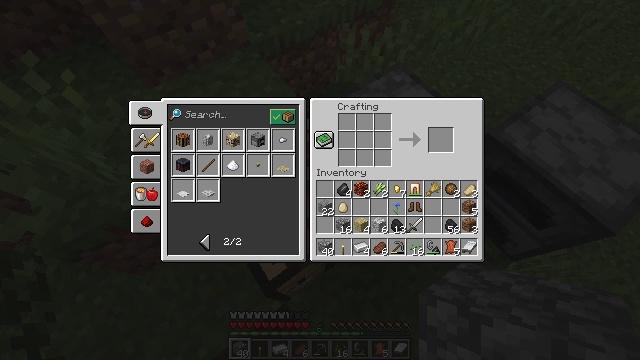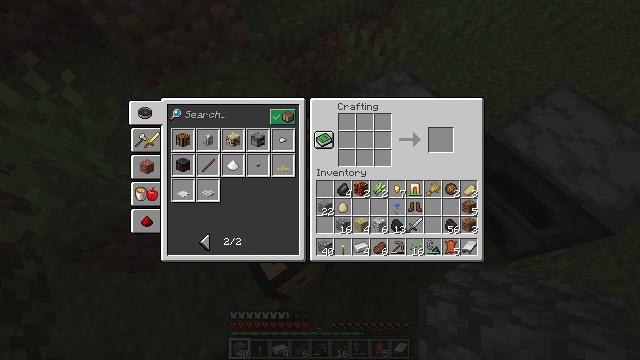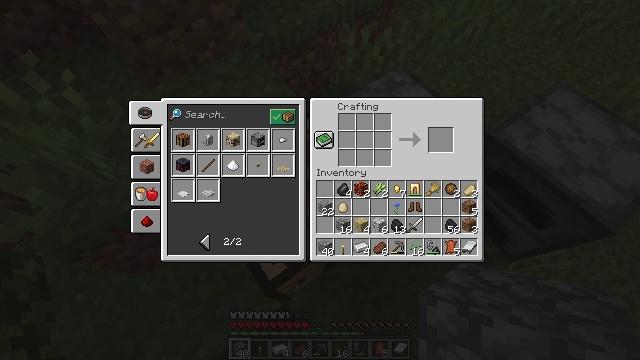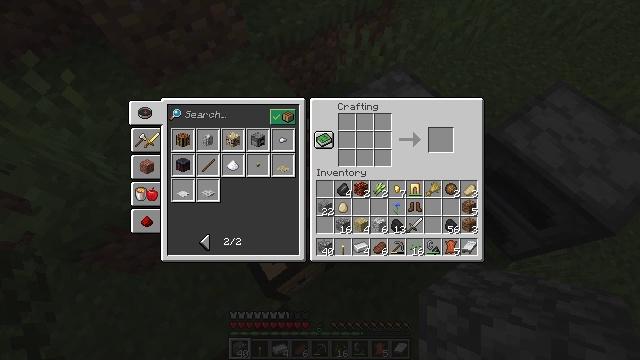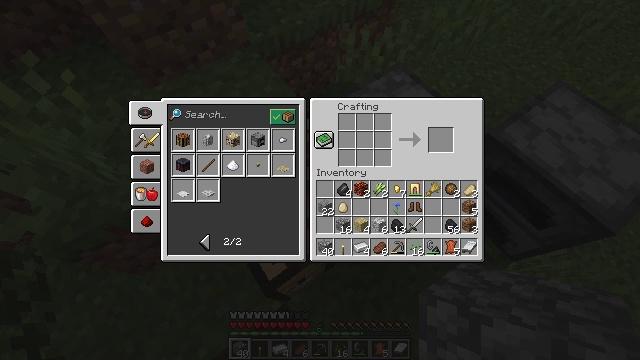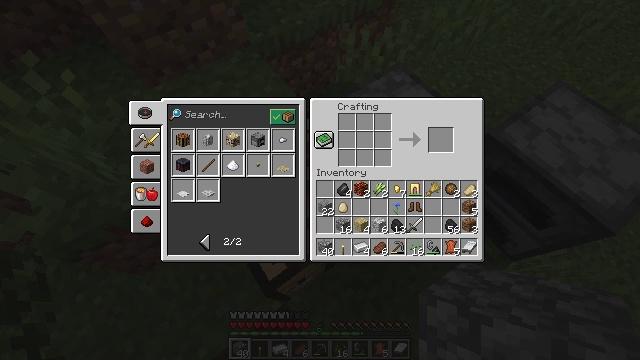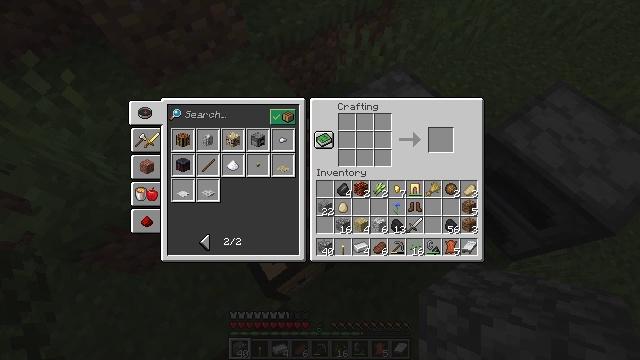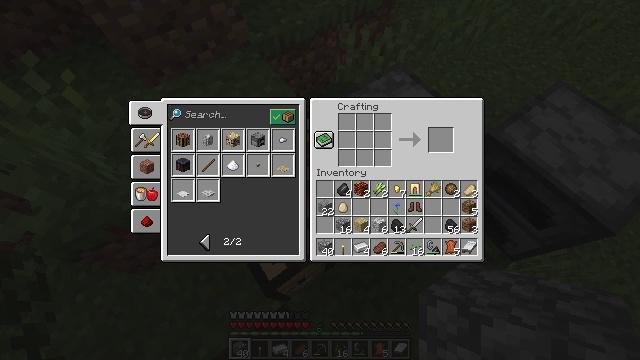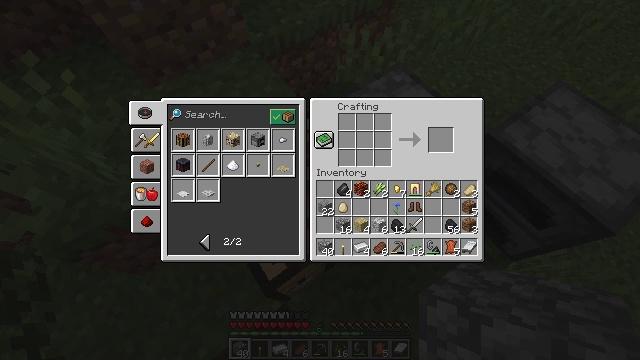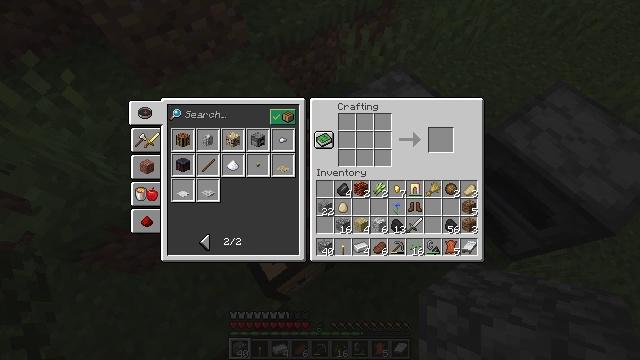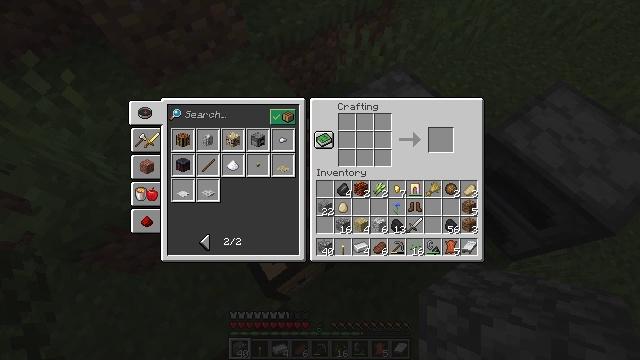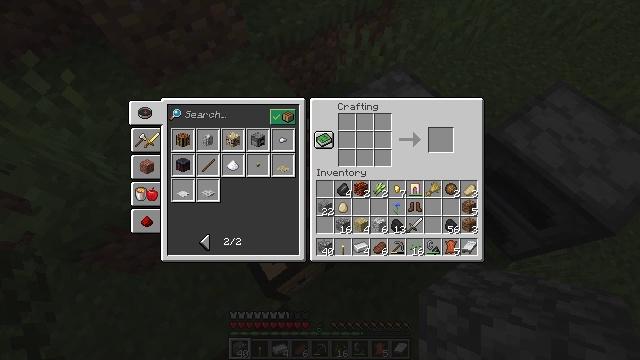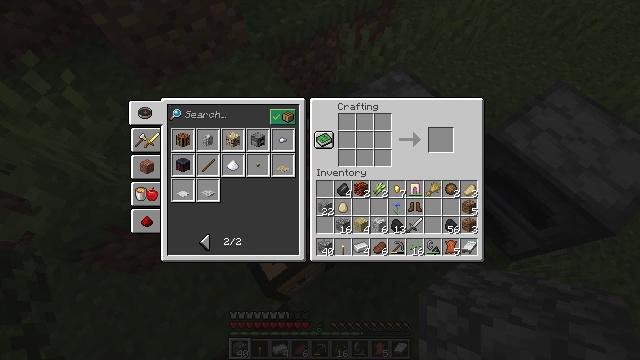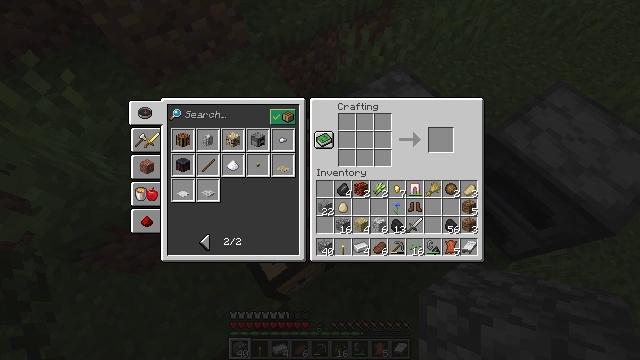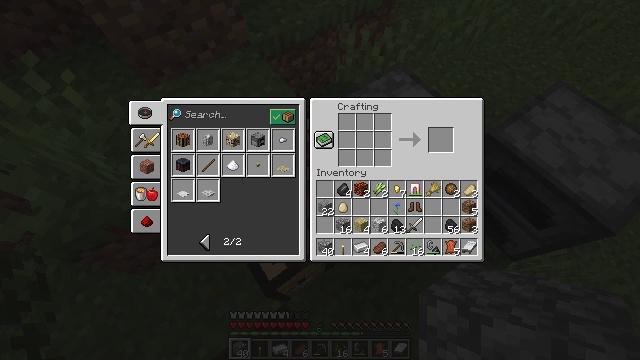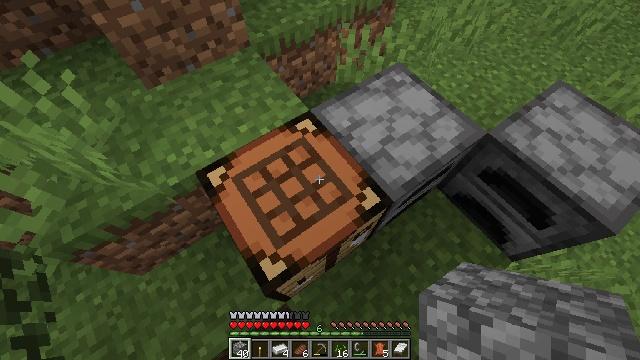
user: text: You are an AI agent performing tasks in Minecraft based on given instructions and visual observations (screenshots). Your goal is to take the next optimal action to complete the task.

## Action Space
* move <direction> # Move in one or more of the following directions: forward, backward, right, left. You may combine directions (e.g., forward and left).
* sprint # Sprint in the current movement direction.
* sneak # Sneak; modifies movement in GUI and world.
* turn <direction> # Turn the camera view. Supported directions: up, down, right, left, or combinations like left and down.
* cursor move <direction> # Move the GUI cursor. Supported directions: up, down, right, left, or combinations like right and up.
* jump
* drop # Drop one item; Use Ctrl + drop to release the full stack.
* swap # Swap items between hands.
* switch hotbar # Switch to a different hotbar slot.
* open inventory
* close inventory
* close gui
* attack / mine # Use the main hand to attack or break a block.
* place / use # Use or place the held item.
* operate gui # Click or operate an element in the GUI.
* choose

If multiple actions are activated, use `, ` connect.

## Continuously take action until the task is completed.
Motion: motion action
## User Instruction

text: Break the tree to get oak logs.
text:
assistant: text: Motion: move forward
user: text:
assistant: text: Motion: move forward
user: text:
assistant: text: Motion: move forward
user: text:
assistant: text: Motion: no_op
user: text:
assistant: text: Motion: no_op
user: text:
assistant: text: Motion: no_op
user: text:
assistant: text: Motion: no_op
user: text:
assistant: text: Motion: no_op
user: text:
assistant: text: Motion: no_op
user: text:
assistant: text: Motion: no_op
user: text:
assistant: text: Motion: no_op
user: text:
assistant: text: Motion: no_op
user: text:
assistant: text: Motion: no_op
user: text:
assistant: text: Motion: no_op
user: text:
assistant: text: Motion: open inventory
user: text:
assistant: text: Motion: open inventory
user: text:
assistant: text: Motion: open inventory
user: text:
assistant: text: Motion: open inventory
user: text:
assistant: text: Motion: open inventory
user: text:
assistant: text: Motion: turn left and up
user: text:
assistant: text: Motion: turn left and up
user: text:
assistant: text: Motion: turn left and up
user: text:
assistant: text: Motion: turn left and up
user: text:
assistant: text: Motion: turn left and up
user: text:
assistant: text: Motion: no_op
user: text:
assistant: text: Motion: no_op
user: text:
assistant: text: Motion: no_op
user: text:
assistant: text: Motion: no_op
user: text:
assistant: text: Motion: no_op
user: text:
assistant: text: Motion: no_op